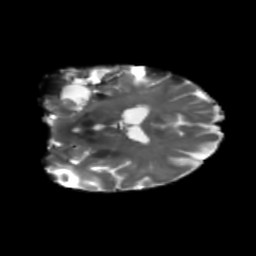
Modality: T2w
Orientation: coronal
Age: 58
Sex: female
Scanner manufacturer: siemens
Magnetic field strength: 3 T
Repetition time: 5.25 s
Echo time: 0.08 s